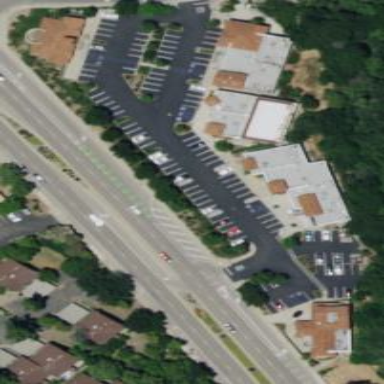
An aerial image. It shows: Retail area.